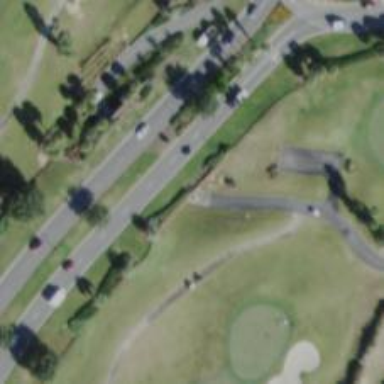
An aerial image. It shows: Golf cartpath that is also road path.